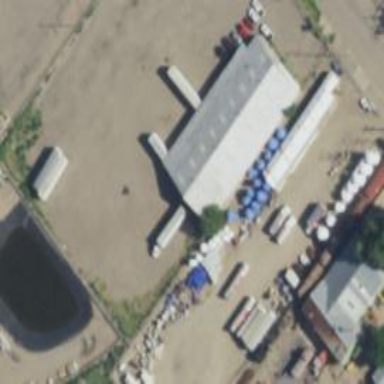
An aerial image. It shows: Storage tank that is man-made.